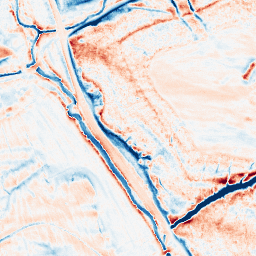
Category: classical
Decomposition family: gaussian_anisotropic
Decomposition parameters: sigma_x: 2
sigma_y: 5
Upsampling method: quintic
Upsampling parameters: scale: 4
Upsampling scale: 4